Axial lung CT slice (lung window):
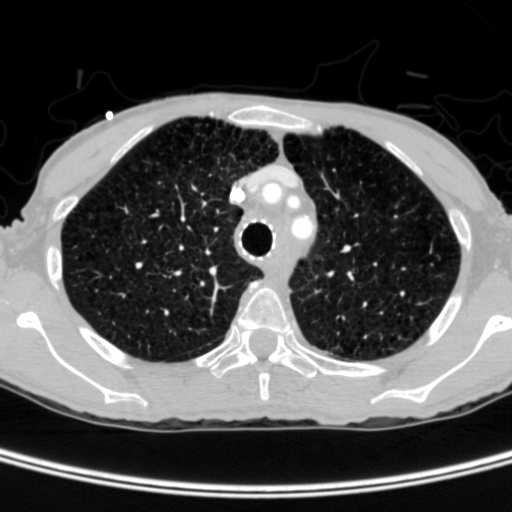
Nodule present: no